Question: I'm trying to implement a simple viewer and I was trying to implement light attenuation for point light.
The problem I have is the following:

I have that unnatural line going over the sphere.
The relevant code in shader is:
'''
....
vec3 Ldist = uLightPosition-vPosition.xyz;
vec3 L = normalize(Ldist);
....
float NdotL = max(dot(N,L),0.0);
float attenuation = 1.0/ (Ldist*Ldist);
vec3 light = uAmbientColor;
if(NdotL>0.0){
specularWeighting = rho_s * computeBRDF(roughness, Didx, Gidx, Fidx, L, N, V);
light = light + NdotL*uLightColor*attenuation*(specularWeighting*specularColor*envColor.rgb + diffuseColor);
}
'''
Being new to slightly more advanced lighting, I really can't see what could be wrong.
(I know that maybe should be a different question, but being so small I was wondering if I could ask this here as well: is there are any rule of thumb to select the light and intensity position to have a nice result on a single object like the sphere up there?)
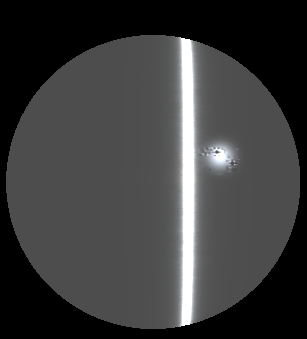
Answer: The following doesn't really make sense:
'''
vec3 Ldist = uLightPosition-vPosition.xyz;
[...]
float attenuation = 1.0/ (Ldist*Ldist);
'''
First of all, this shouldn't even compile, as 'Ldist' is a 'vec3' and the '*' operator will do a component wise multiplication, leaving you whit a scalar divided by a vector. But apart from the syntax issues, and assuming that just 'len(LDist)' was meant (which I will call 'd' in the following), the attenuation term still does not make sense. Typically, the attenuation term used is
'''
1.0/(a + b*d + c * d*d)
'''
with 'a', 'b' and 'c' being the constant, linear and quadratric light attenuation coefficients, respectively. What is important to note here is that if the denominator of that equation becomes < 1, the "attenuation" will be aobve 1 - so the opposite effect is achieved. Since in a general scene, the distance can be as low as 0, the only way to make sure that this will never happen is by setting 'a' >= 1, which is typically done. So I recommend that you use at least '1.0/(1.0+d)' as attenuation term, or add some constant attenuation coefficient in general.